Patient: sex F, age 73
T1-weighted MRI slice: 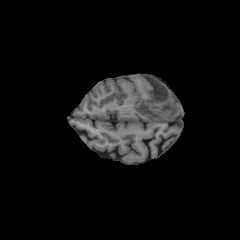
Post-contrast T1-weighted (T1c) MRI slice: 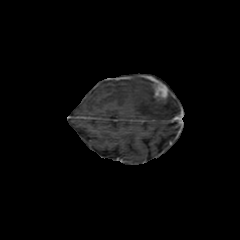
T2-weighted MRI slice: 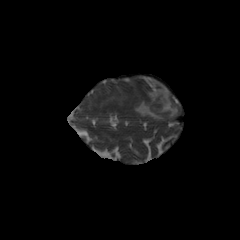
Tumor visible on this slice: yes
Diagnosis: Glioblastoma, IDH-wildtype
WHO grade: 4